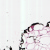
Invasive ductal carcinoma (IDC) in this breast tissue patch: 0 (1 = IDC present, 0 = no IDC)